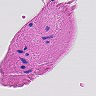
Metastatic tissue present: no